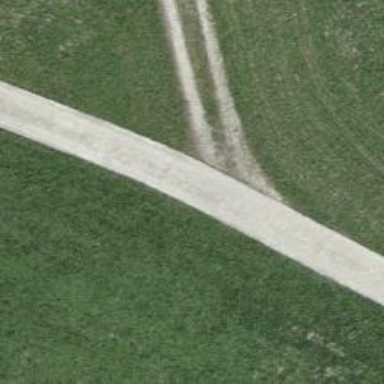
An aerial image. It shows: Unclassified paved road.